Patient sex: M
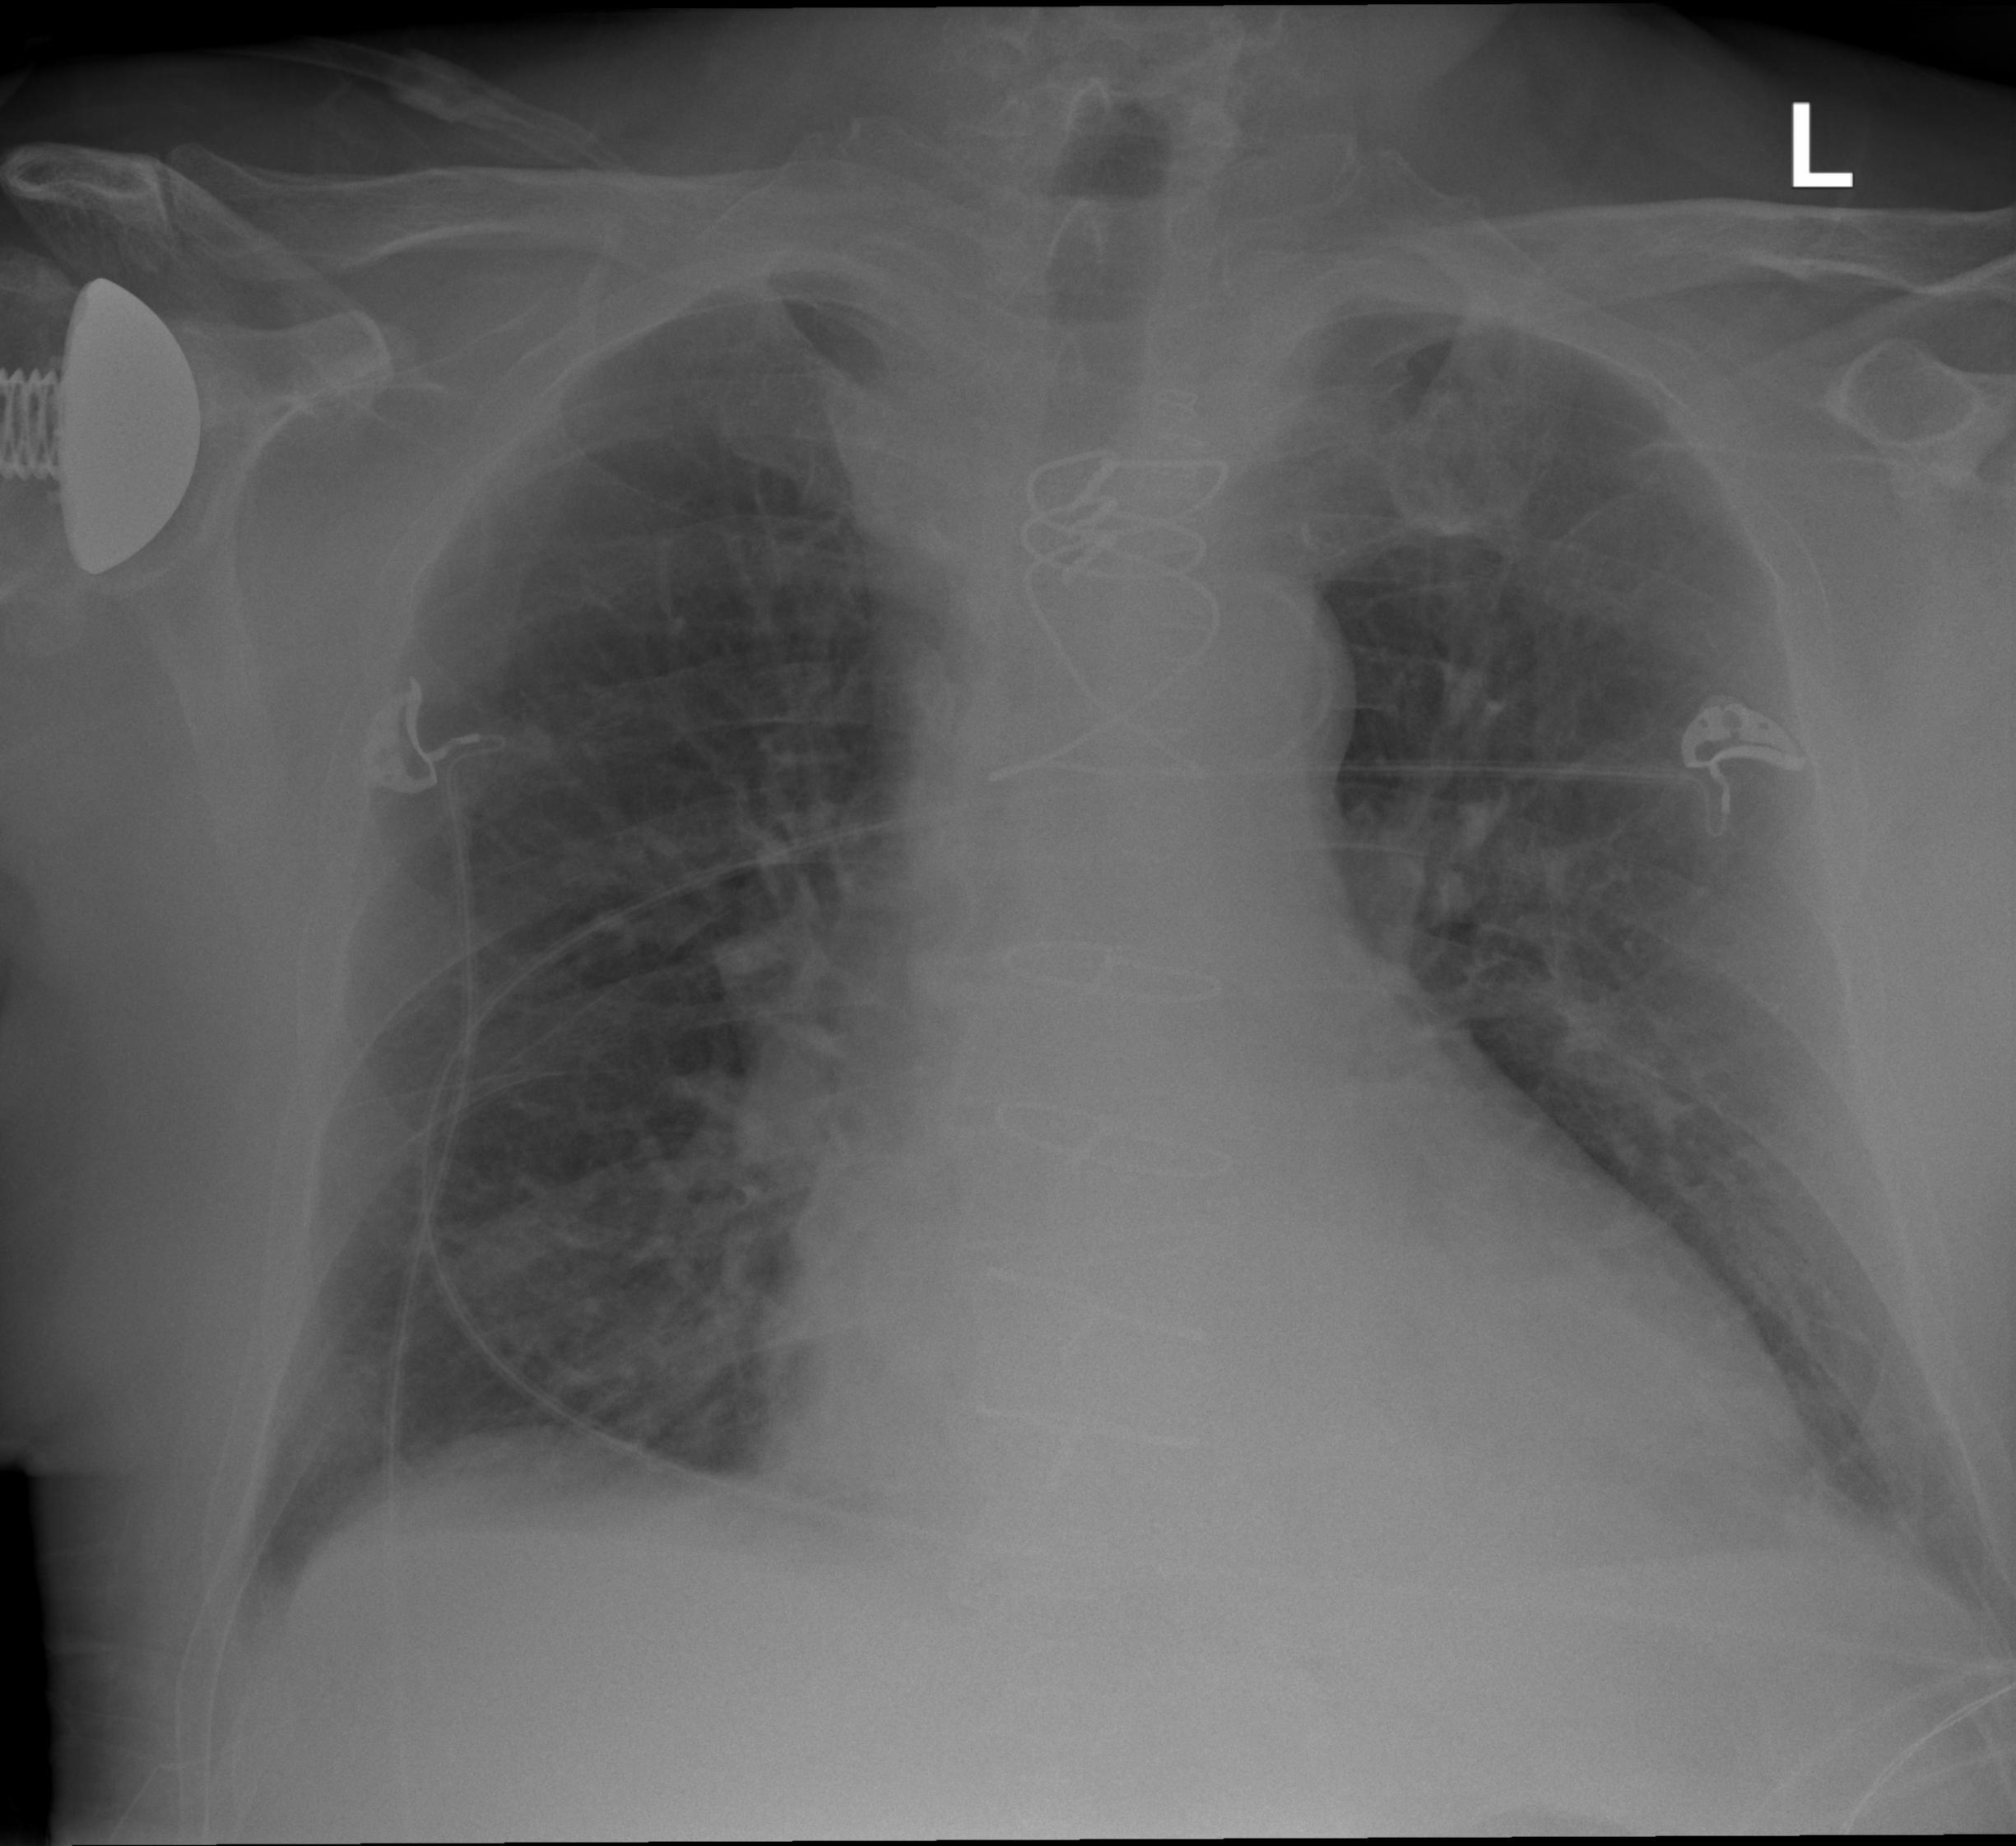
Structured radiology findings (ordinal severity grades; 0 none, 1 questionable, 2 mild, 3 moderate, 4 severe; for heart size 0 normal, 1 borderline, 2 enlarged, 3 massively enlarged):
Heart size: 2
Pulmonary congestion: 2
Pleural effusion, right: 2
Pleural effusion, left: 0
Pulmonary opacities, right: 2
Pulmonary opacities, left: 0
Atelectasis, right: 2
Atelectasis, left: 2